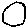
Label: circle